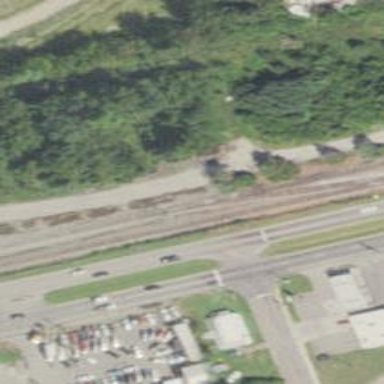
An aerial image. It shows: Railway track.